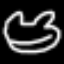
Label: frog